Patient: sex M, age 71
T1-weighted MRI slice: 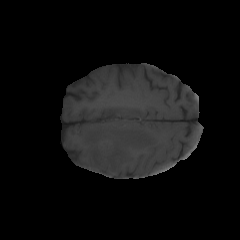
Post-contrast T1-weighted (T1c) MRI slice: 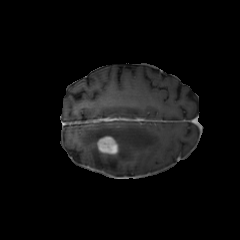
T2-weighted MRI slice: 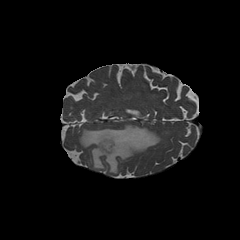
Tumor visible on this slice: yes
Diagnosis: Glioblastoma, IDH-wildtype
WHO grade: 4